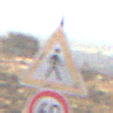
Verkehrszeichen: FussgaengerLinks
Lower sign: Geschwindigkeit60
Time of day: MorningAfternoon
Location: Outdoor (Nature)
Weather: Clear
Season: NotSpecified
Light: Natural